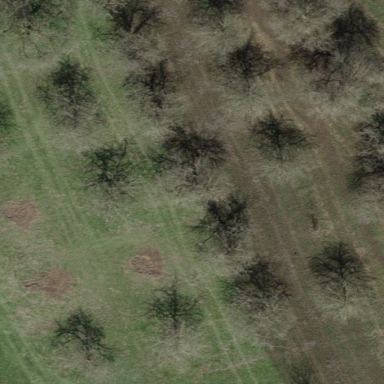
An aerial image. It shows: Orchard.